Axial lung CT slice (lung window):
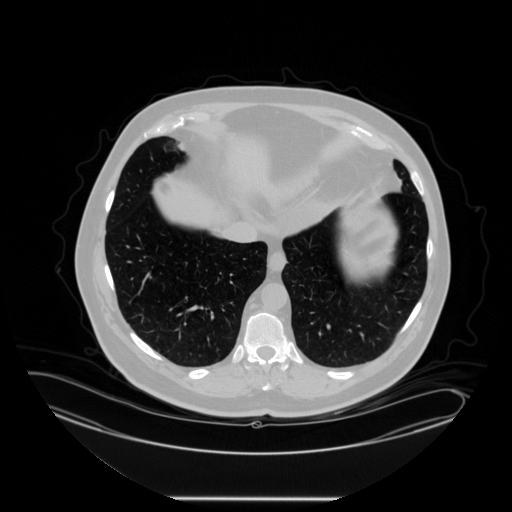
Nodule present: no